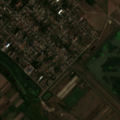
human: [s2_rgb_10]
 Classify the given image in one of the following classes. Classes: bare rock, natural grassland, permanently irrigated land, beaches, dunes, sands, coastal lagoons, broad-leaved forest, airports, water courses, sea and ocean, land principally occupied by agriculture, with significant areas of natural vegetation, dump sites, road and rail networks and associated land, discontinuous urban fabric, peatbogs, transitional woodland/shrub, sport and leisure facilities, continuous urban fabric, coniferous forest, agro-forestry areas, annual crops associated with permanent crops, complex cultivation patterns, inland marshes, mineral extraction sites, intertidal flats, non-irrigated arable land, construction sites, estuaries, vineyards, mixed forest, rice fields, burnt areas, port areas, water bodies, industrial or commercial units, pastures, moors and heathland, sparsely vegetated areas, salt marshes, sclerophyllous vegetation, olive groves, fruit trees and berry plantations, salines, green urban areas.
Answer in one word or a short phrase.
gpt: discontinuous urban fabric, non-irrigated arable land, pastures, complex cultivation patterns, inland marshes, water bodies